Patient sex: M
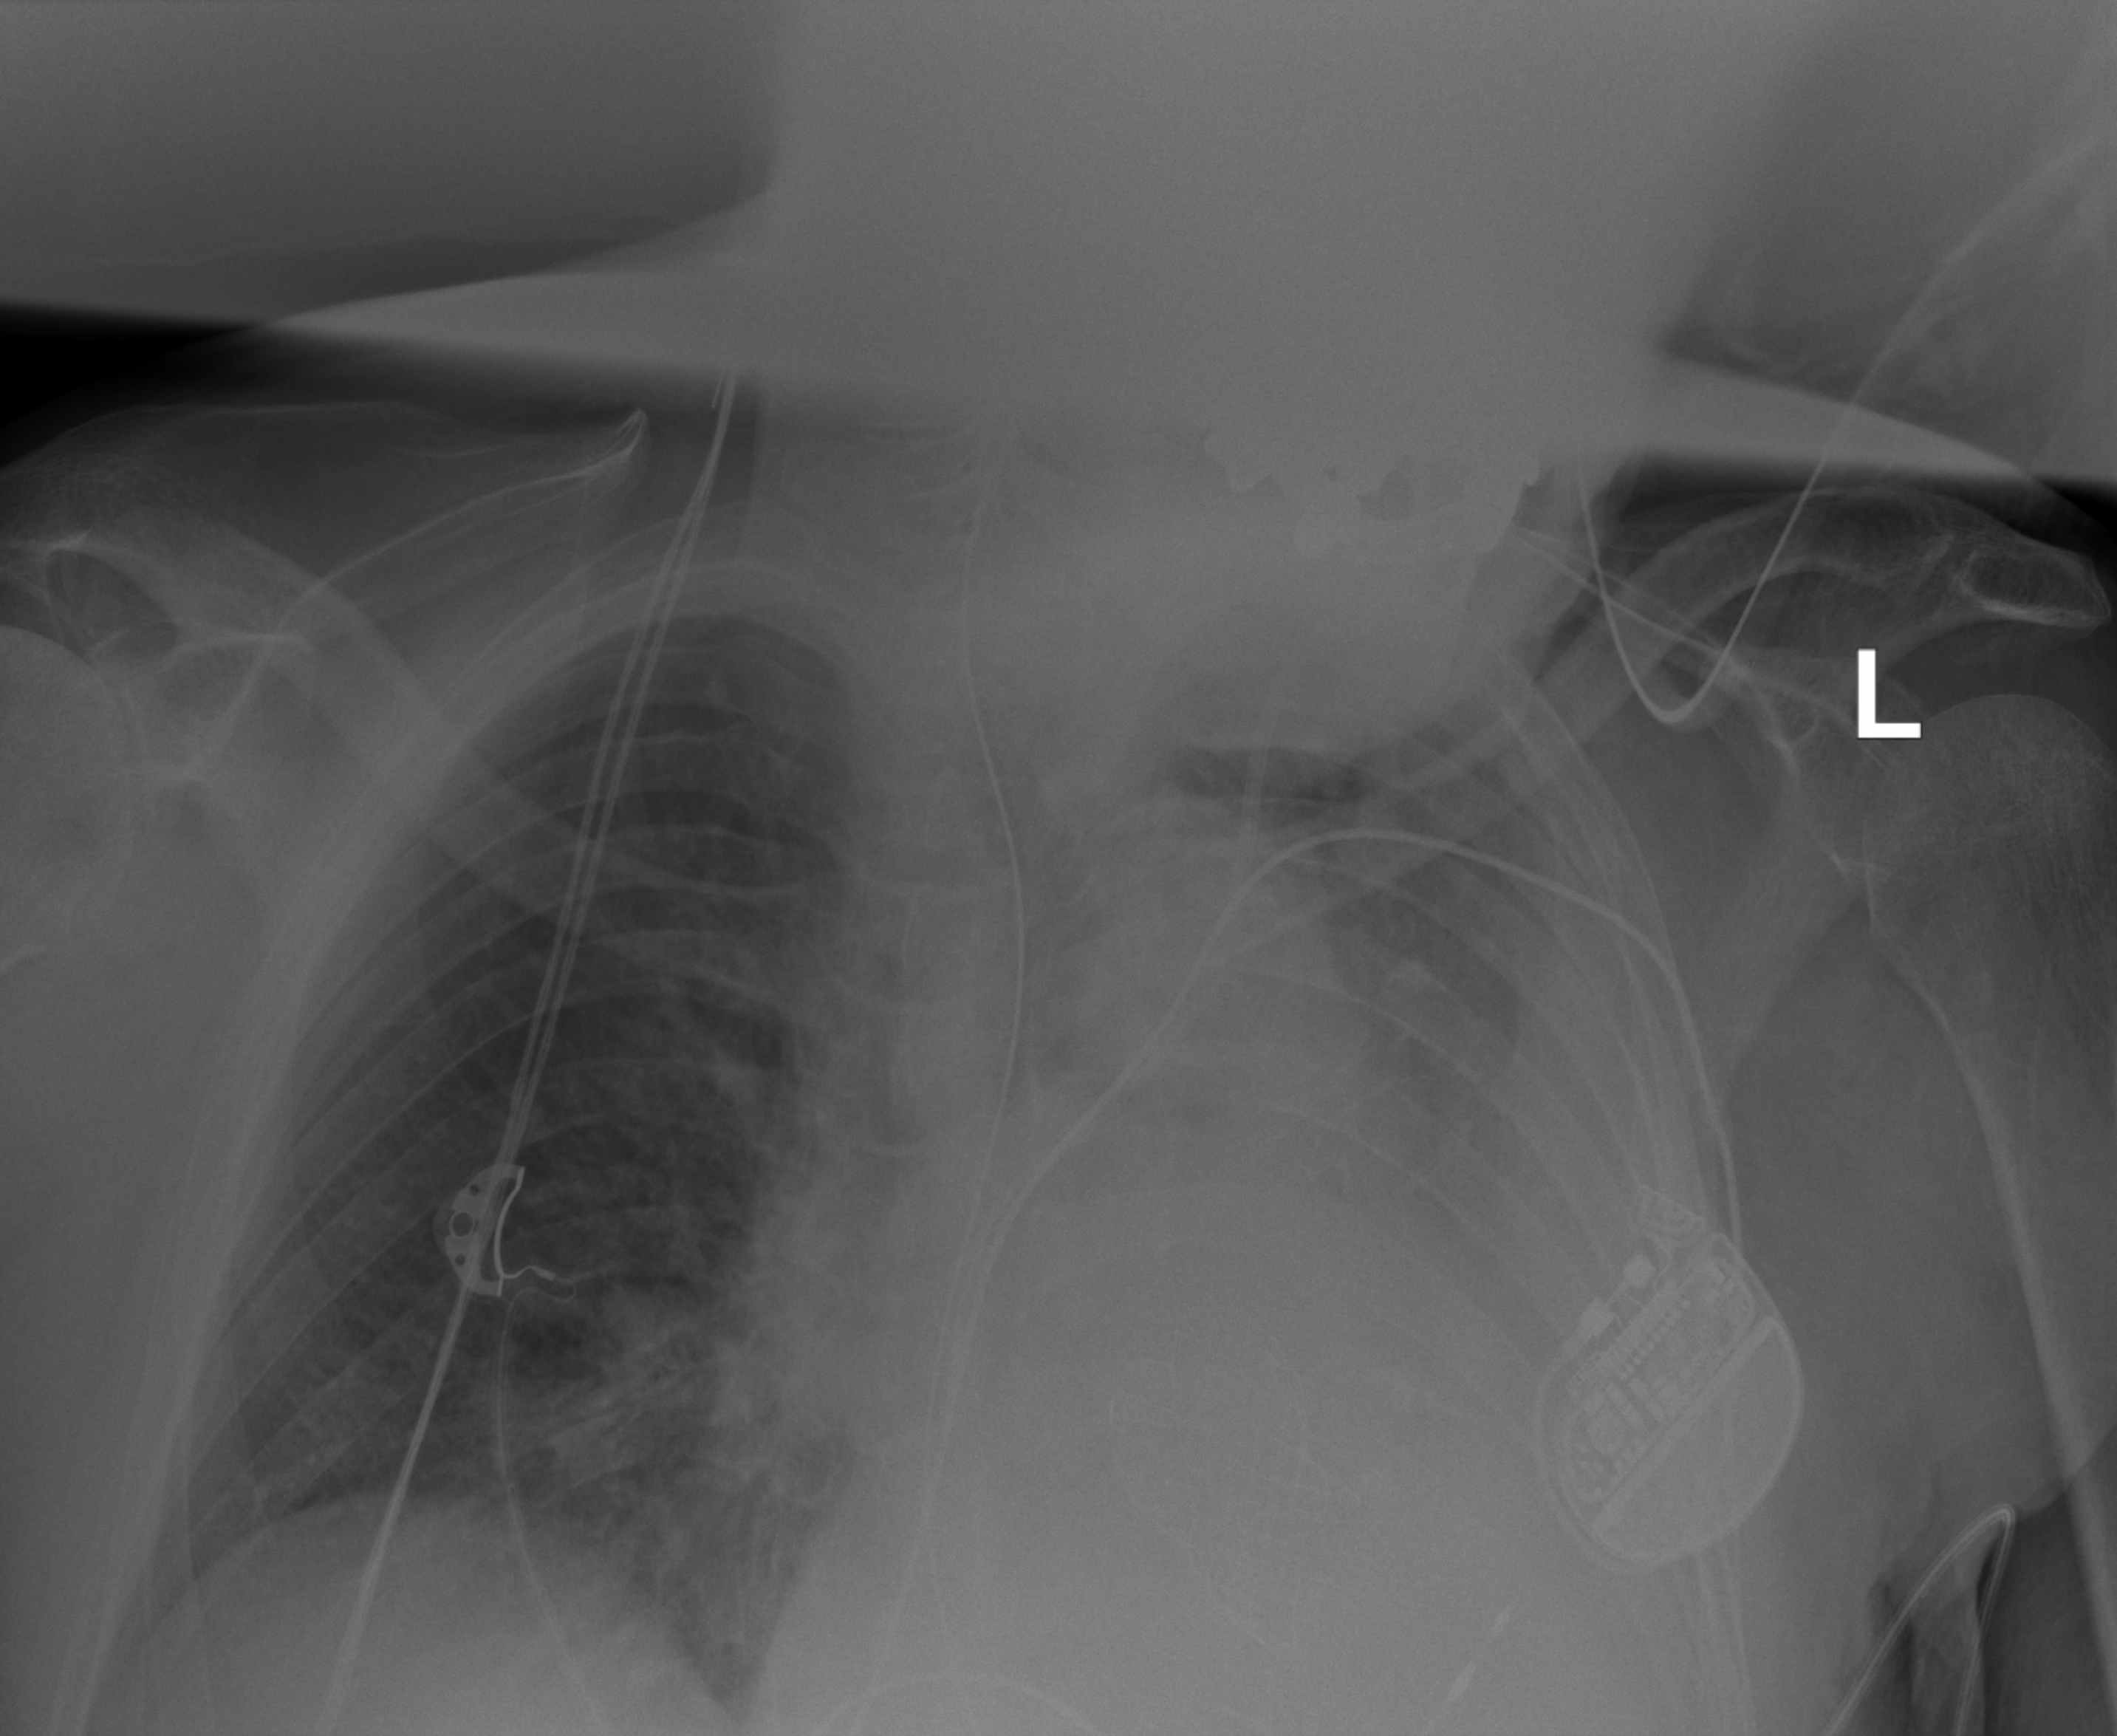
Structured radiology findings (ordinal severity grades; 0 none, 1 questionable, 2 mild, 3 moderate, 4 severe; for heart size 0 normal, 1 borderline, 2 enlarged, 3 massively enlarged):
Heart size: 2
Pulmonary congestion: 2
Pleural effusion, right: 0
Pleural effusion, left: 3
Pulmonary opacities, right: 2
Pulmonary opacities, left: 2
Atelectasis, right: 0
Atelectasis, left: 3